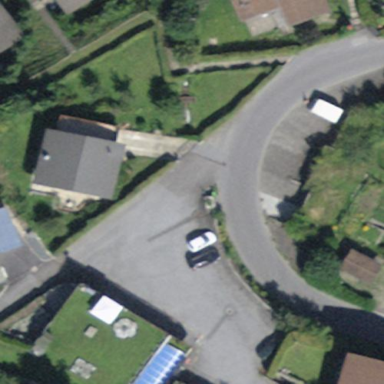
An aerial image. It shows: Parking area with surface.